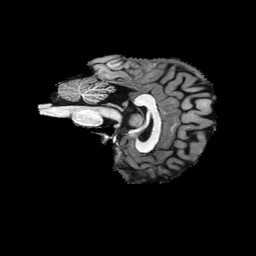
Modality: T1w
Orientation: sagittal
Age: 34
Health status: healthy
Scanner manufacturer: philips
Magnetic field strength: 3 T
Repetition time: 0.007835 s
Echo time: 0.003591 s